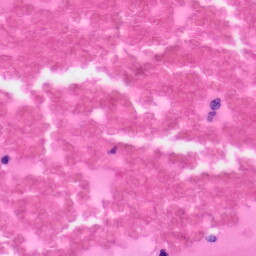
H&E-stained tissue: Colon